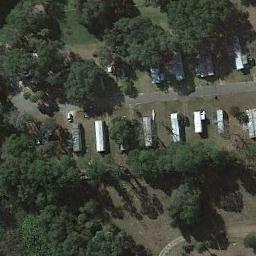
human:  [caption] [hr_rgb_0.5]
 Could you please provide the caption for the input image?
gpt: There are many trees in the mobile home park .

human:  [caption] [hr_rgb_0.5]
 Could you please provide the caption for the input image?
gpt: There are three rows of mobile homes .

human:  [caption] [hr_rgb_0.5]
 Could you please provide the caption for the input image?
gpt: The mobile home park with some neatly arranged mobile homes is surrounded by a grove of trees .

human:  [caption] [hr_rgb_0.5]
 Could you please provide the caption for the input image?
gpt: The mobile home park is on the grass next to some trees .

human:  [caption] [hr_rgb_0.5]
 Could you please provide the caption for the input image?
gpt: There are many green trees and some buildings in the mobile home park .